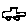
Label: car